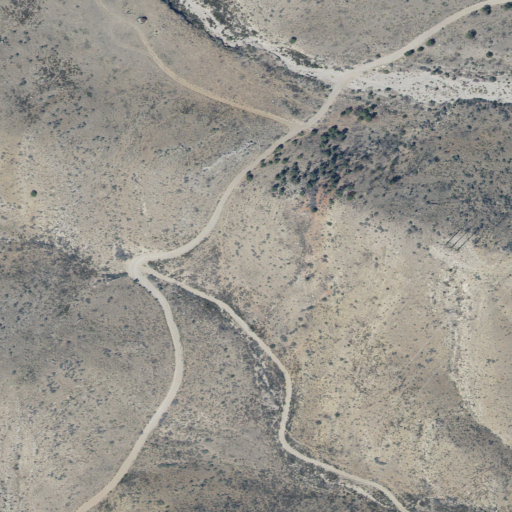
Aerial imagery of mountains in Utah named Cedar Pockets containing shrub, evergreen forest, and grassland